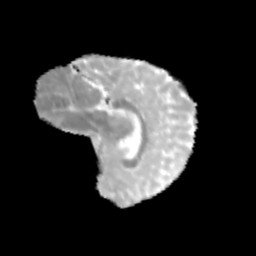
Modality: MD
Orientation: sagittal
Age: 12
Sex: female
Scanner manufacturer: siemens
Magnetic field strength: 3 T
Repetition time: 3.8 s
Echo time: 0.07 s